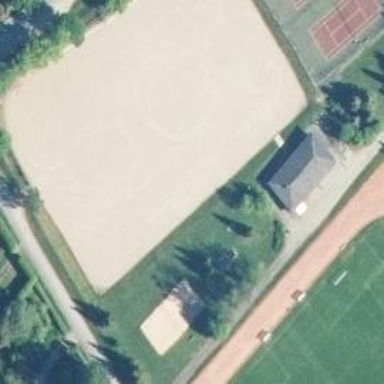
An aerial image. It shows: Gravel pitch used for soccer and other multi-sport activities.